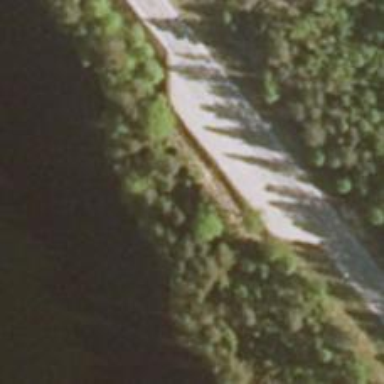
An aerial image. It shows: Rest area along the road.